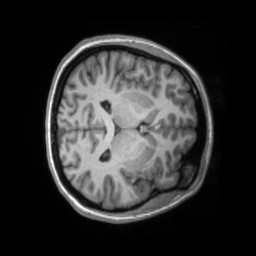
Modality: T1w
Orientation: axial
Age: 59
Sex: female
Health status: ill
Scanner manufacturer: siemens
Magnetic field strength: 3 T
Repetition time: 2.2 s
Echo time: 0.00157 s